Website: home-depot
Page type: customer-info-address
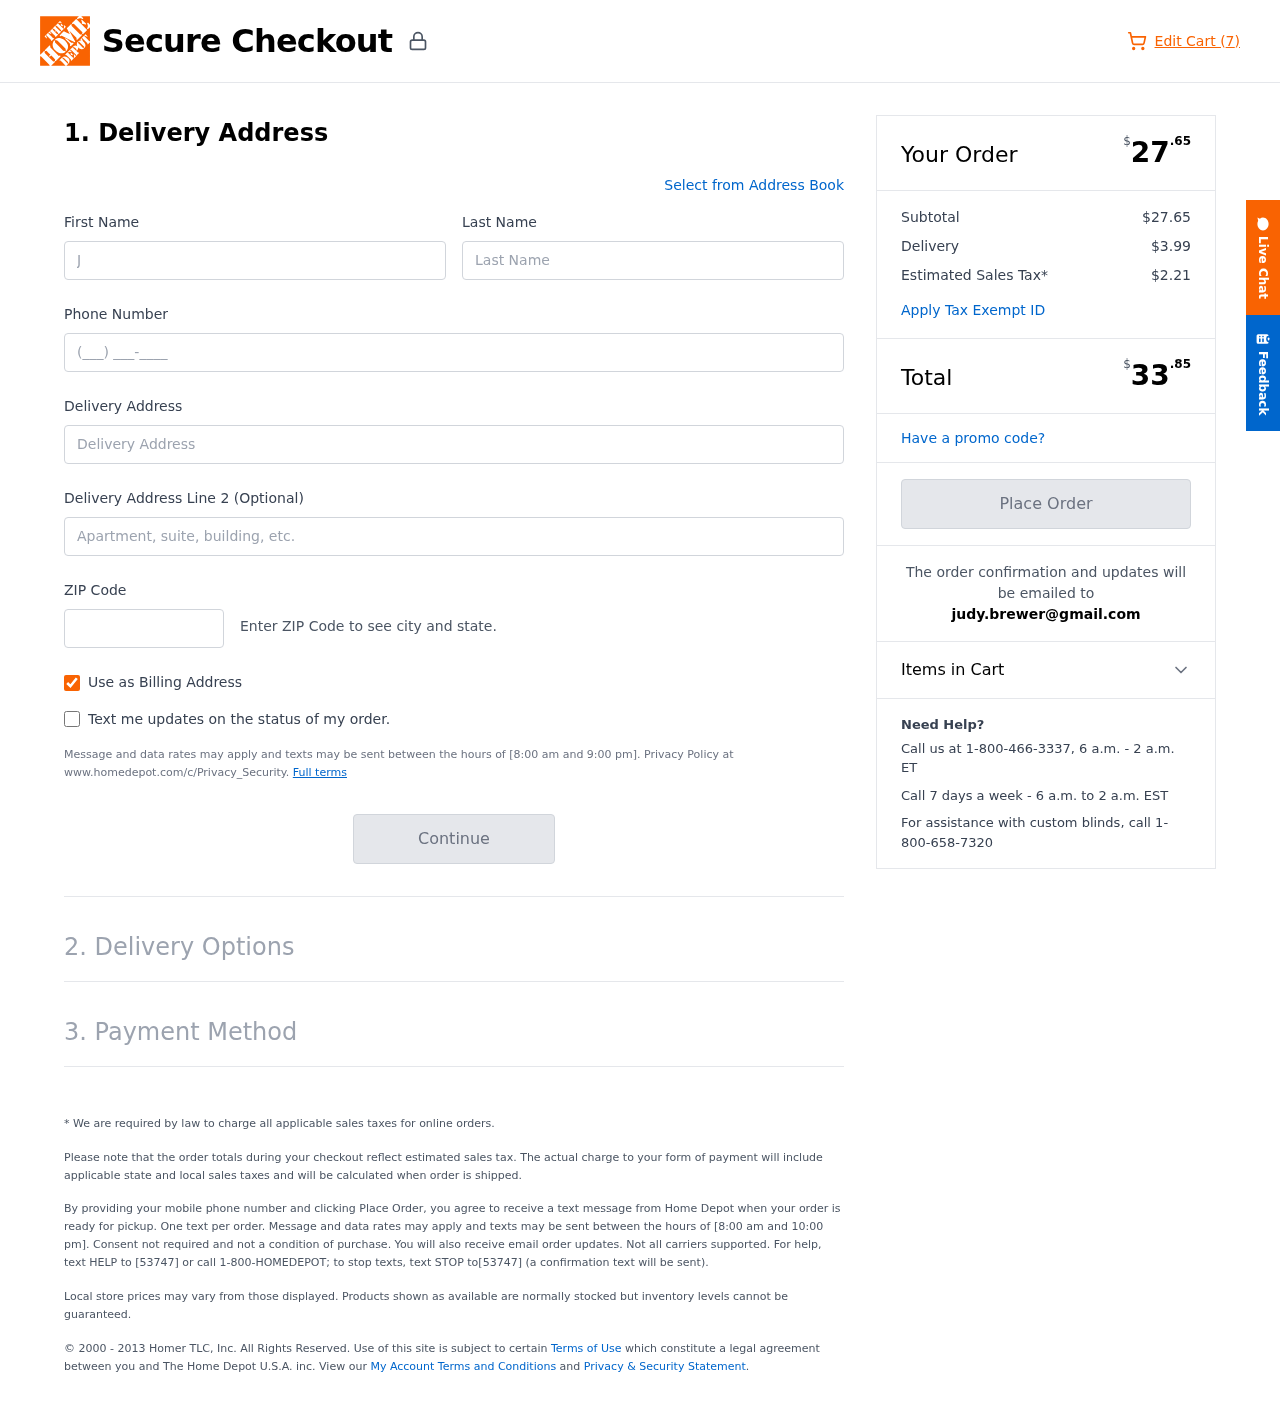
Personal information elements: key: PII_EMAIL
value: judy.brewer@gmail.com
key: PII_FIRSTNAME
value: Judy
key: PII_LASTNAME
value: Brewer
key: PII_PHONE
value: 6893482870
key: PII_POSTCODE
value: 30744
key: PII_STREET
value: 1616 Sabrina Spring
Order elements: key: ORDER_NUM_ITEMS
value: Edit Cart (7)
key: ORDER_SUBTOTAL_HEADER
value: $27.65
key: ORDER_SUBTOTAL
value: $27.65
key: ORDER_SHIPPING_COST
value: $3.99
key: ORDER_TAX
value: $2.21
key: ORDER_TOTAL2
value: $33.85